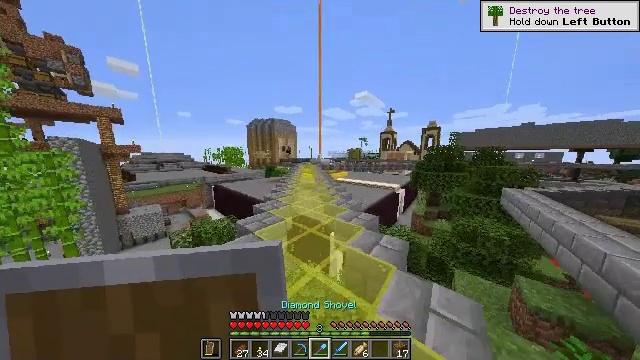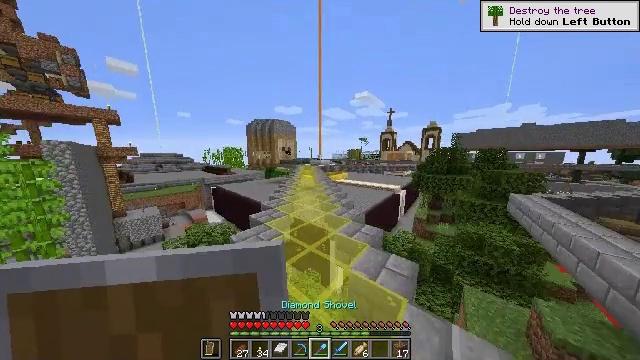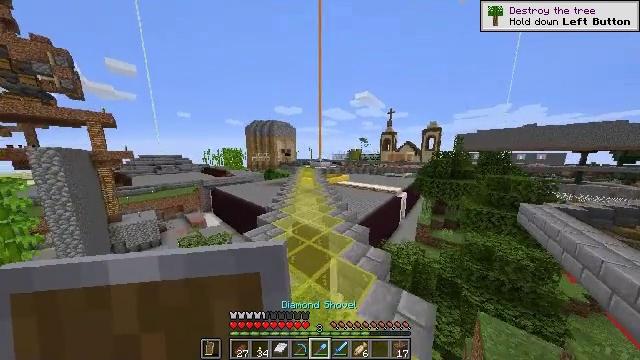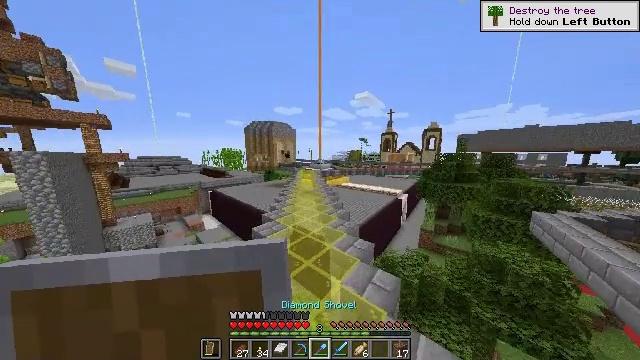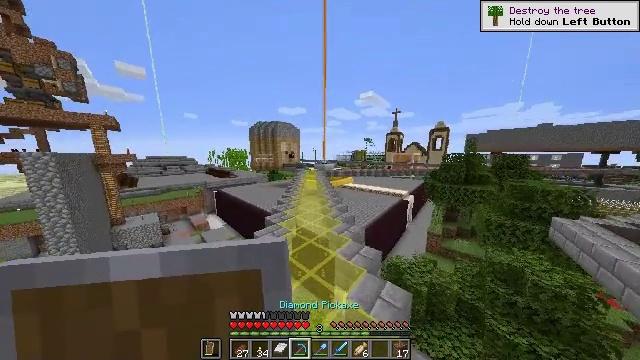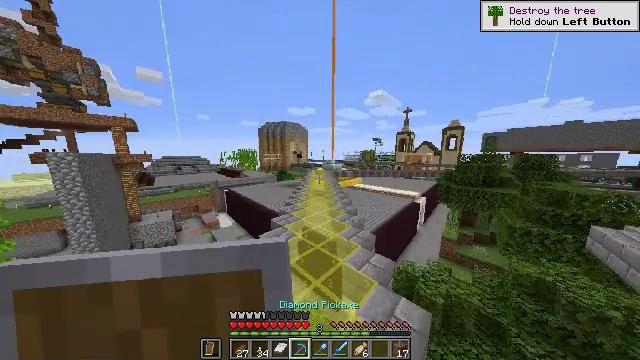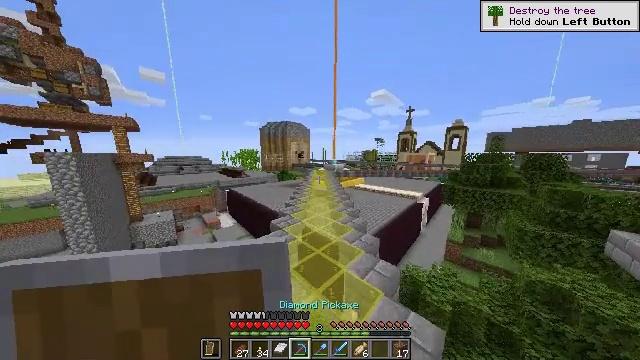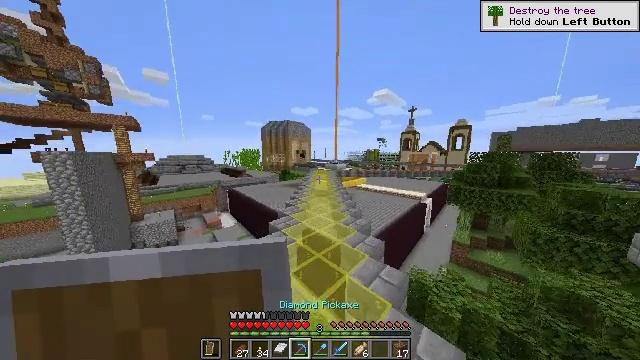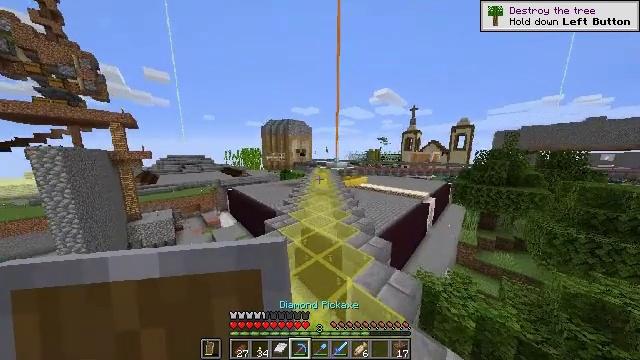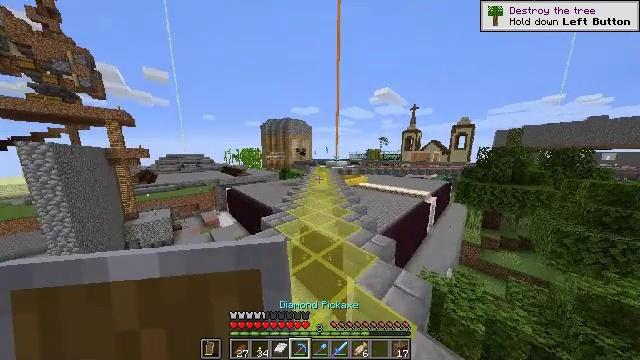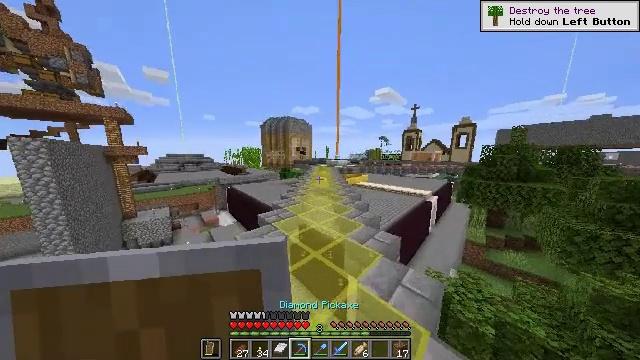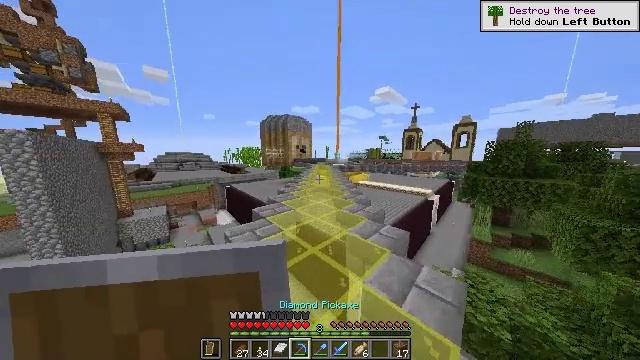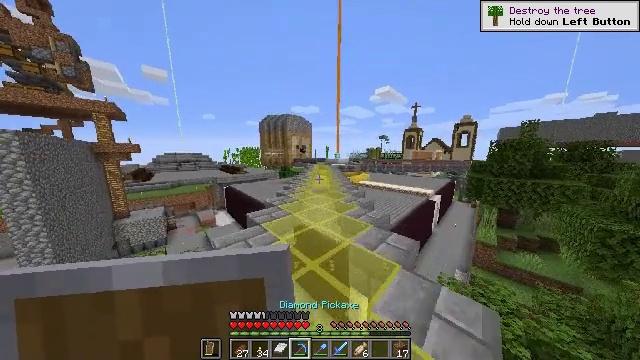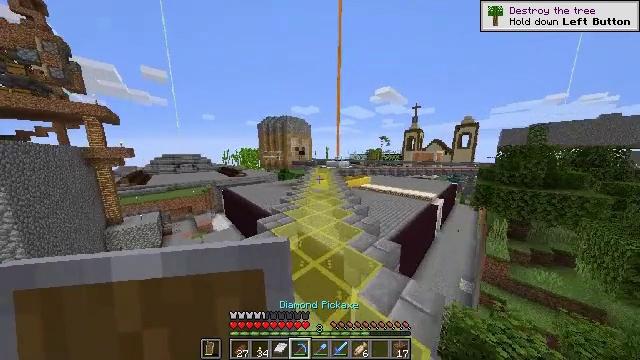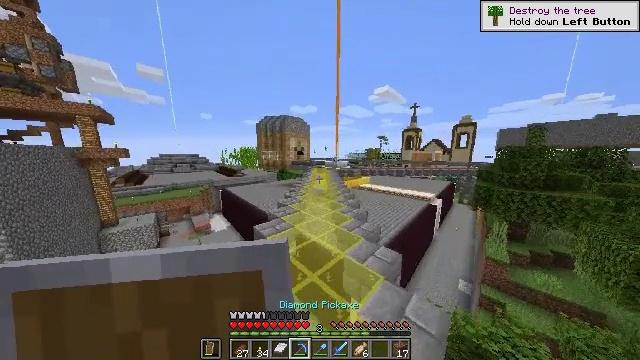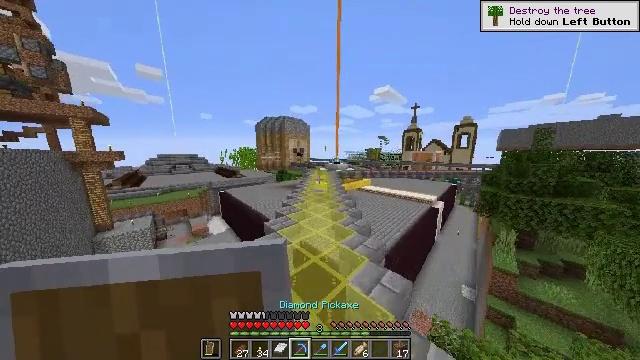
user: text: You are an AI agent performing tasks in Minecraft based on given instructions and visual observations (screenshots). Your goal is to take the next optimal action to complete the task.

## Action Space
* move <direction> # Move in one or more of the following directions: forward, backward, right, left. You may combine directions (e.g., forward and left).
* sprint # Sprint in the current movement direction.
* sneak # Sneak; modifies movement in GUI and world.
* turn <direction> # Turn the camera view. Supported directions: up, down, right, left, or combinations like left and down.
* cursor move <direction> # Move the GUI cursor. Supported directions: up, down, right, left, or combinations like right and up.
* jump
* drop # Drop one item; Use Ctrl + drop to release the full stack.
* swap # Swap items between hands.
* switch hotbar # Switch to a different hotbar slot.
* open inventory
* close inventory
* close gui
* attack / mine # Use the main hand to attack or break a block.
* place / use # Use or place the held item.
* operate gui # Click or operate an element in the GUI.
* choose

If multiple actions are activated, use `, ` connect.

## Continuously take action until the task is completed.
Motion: motion action
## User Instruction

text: Gather the iron block using a pickaxe.
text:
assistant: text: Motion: move forward, jump
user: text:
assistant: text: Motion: move forward, jump
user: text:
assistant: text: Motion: move forward, jump
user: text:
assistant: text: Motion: move forward, turn left, jump
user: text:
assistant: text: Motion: move forward, turn left, jump
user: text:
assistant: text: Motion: move forward, jump
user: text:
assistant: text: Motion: move forward, jump
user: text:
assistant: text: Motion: move forward, jump
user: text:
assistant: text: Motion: move forward, jump
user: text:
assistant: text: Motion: move forward, jump
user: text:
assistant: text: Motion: move forward, jump
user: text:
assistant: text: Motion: move forward, jump
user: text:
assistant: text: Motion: move forward, jump
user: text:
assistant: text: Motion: move forward, jump
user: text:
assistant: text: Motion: move forward, jump
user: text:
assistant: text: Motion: move forward, jump
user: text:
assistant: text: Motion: move forward, jump
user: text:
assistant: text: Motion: move forward, jump
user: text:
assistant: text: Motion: move forward, jump
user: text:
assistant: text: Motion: move forward, jump
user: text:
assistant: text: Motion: move forward, jump
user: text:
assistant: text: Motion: move forward, jump
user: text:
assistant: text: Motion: move forward, jump
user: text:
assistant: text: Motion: move forward, jump
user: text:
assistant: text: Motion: move forward, jump
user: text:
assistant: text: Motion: move forward, jump
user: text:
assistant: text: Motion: move forward, jump
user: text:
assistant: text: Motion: move forward, jump
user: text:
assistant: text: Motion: move forward, jump
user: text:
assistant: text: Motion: move forward, jump